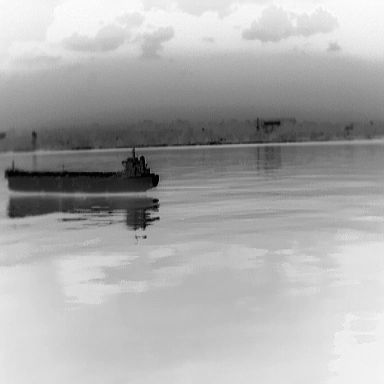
There is a liner in the infrared image.